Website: ulta-beauty
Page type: delivery-shipping
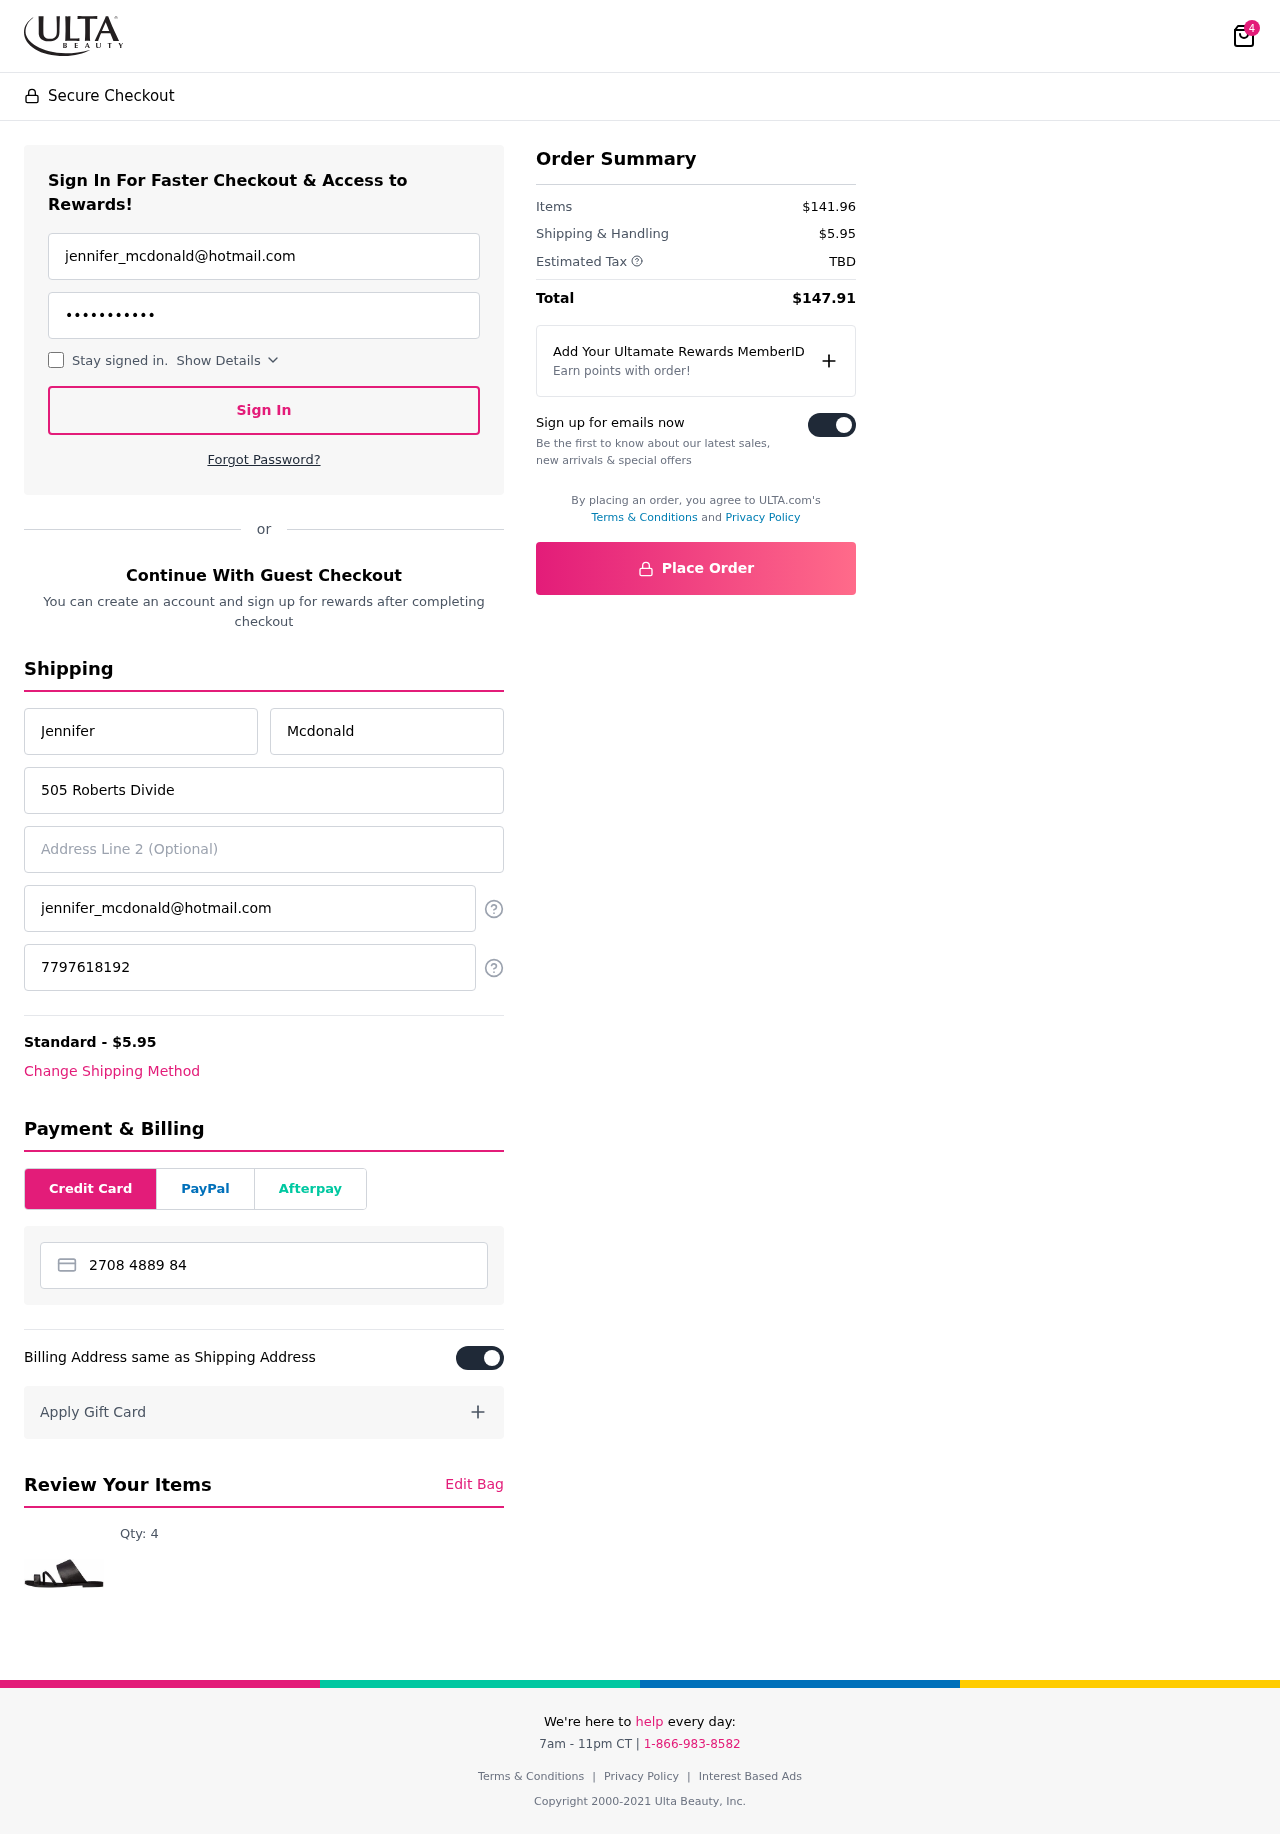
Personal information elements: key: PII_CARD_NUMBER
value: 2708 4889 8477 9932
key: PII_EMAIL
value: jennifer_mcdonald@hotmail.com
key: PII_EMAIL2
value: jennifer_mcdonald@hotmail.com
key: PII_FIRSTNAME
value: Jennifer
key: PII_LASTNAME
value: Mcdonald
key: PII_PHONE
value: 7797618192
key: PII_STREET
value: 505 Roberts Divide
Product elements: key: PRODUCT1_QUANTITY
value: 4
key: PRODUCT1
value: Qty: 4
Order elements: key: ORDER_NUM_ITEMS
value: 4
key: ORDER_SHIPPING_COST
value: $5.95
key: ORDER_SUBTOTAL
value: $141.96
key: ORDER_TAX
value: TBD
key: ORDER_TOTAL
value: $147.91